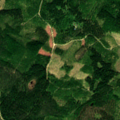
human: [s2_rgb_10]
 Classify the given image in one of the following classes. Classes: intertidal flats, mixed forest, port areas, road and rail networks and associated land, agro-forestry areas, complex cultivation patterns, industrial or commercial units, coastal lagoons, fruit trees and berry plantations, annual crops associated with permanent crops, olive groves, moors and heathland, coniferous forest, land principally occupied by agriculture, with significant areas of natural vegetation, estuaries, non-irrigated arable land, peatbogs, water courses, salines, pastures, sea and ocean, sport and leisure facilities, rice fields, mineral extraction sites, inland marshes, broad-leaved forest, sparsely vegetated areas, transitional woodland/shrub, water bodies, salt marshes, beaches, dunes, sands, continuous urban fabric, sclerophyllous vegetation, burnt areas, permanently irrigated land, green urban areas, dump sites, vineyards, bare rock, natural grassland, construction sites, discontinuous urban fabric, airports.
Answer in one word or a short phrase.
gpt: coniferous forest, mixed forest